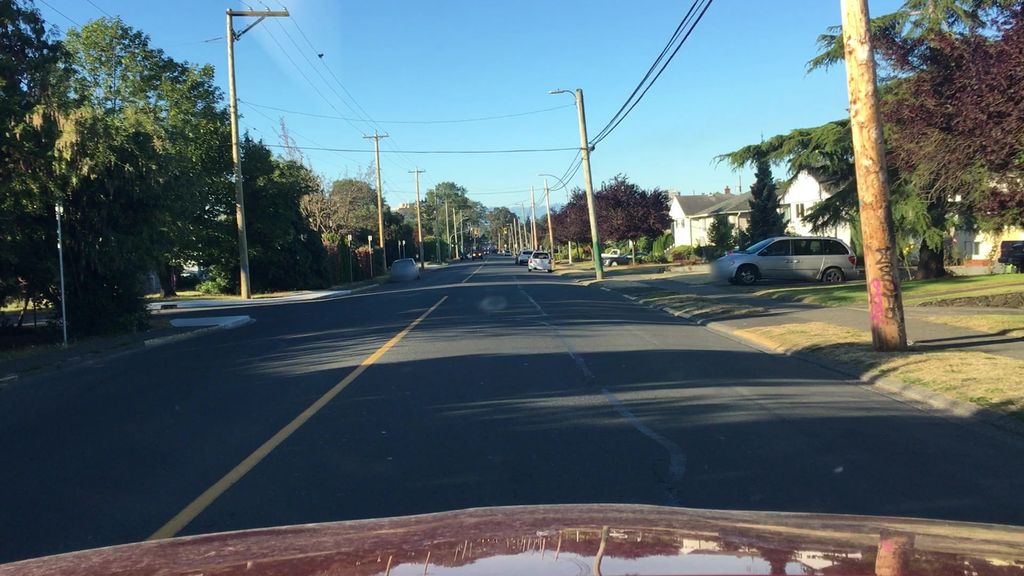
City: victoria